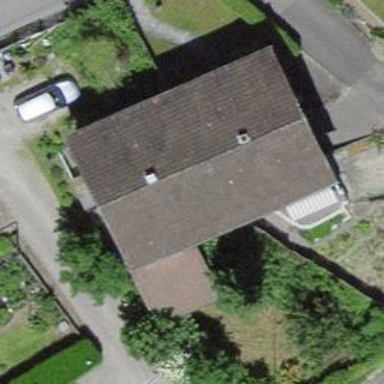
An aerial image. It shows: Semi-detached house with gabled roof.